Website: home-depot
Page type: billing-address
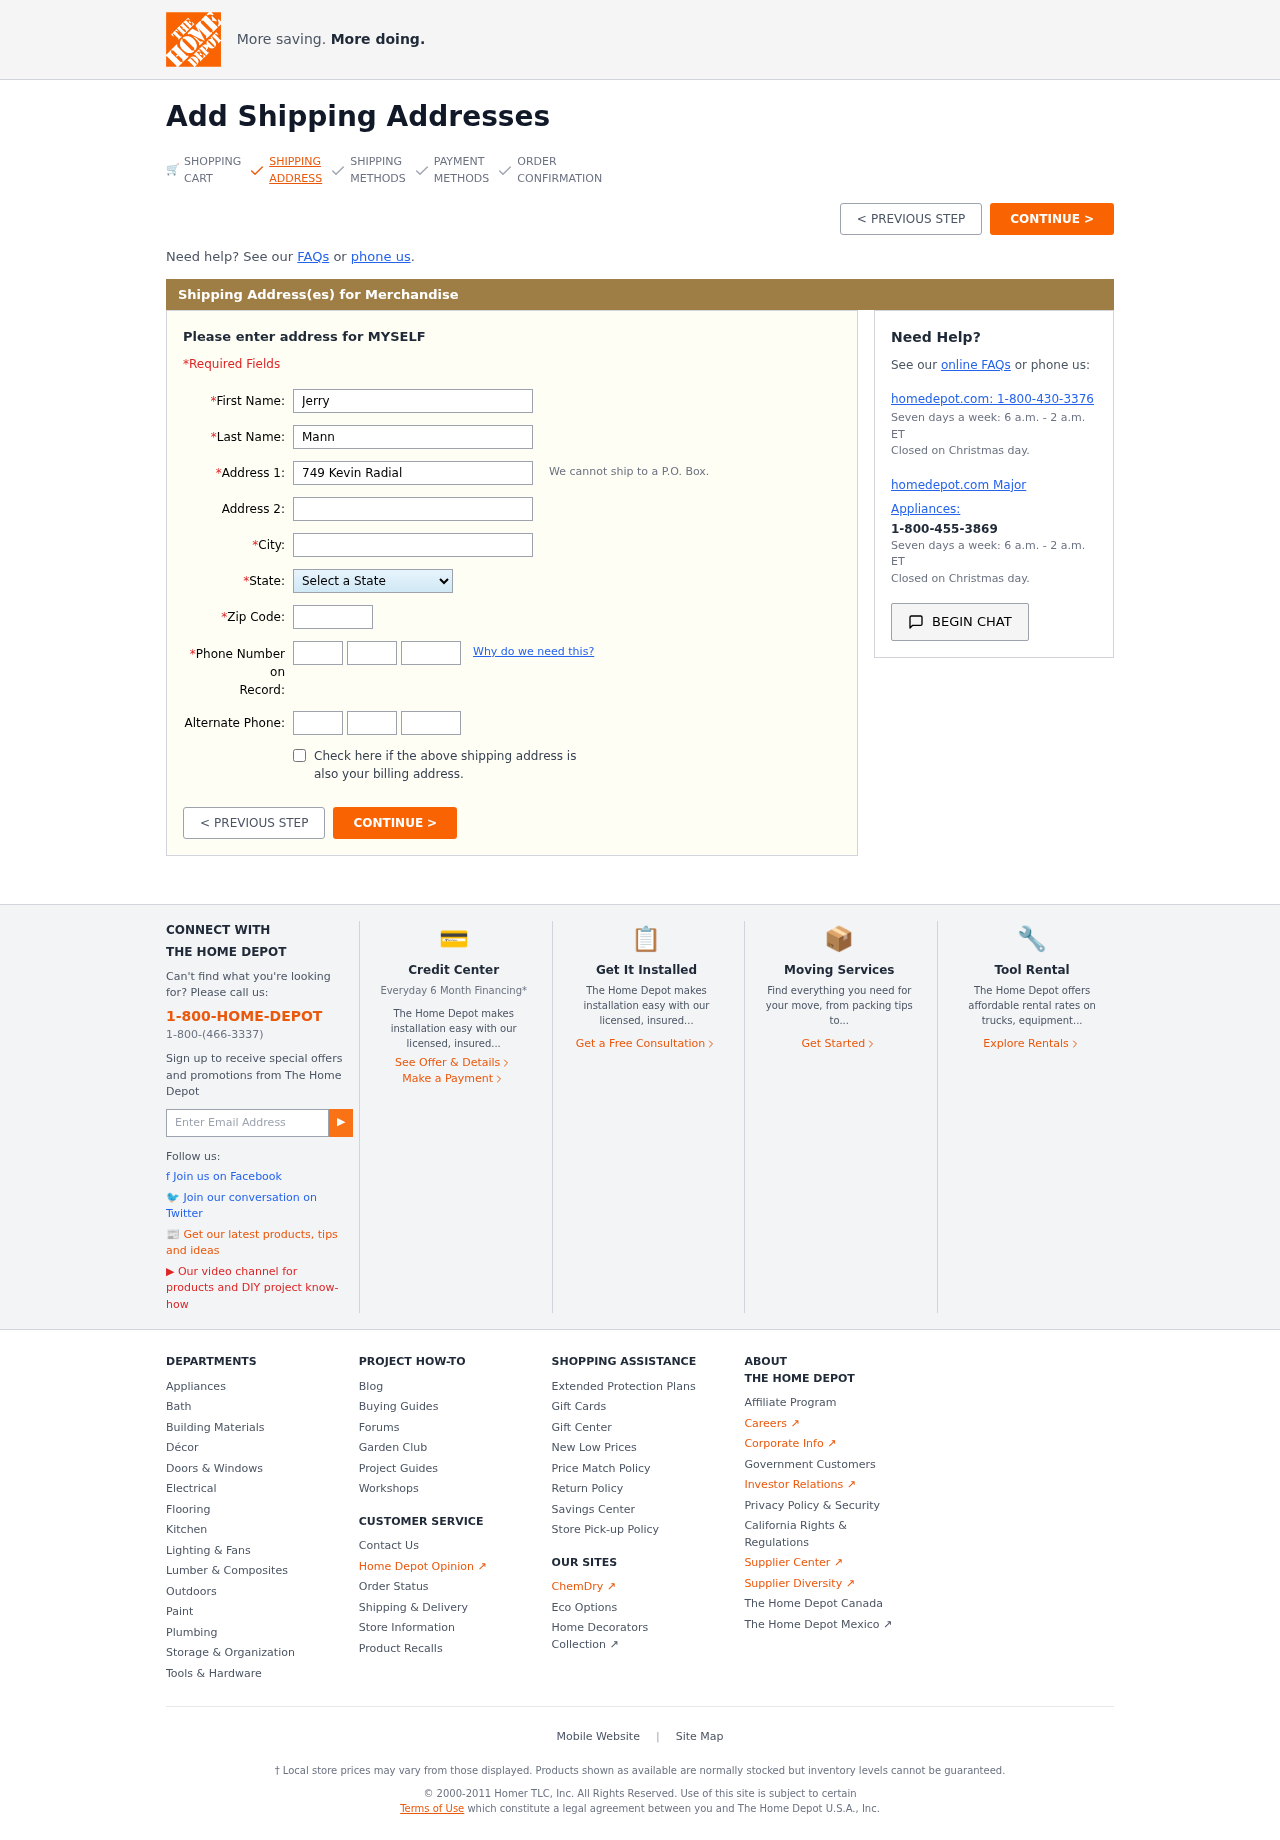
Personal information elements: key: PII_STATE
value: MH
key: PII_FIRSTNAME
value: Jerry
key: PII_LASTNAME
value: Mann
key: PII_STREET
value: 749 Kevin Radial
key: PII_CITY
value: Lake Wanda
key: PII_POSTCODE
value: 81786
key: PII_PHONE_AREA
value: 569
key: PII_PHONE_PREFIX
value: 694
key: PII_PHONE_LINE
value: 0784
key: PII_PHONE_ALT_AREA
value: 217
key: PII_PHONE_ALT_PREFIX
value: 442
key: PII_PHONE_ALT_LINE
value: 0421